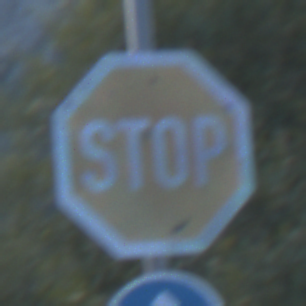
Verkehrszeichen: Stop
Zusatzzeichen unten: VorgeschriebeneFahrtrichtungGeradeaus
Umgebung: Outdoor, RoadRail
Tageszeit: SunriseSunset
Wetter: Clear
Licht: Natural
Jahreszeit: NotSpecified
Kontrast: LowContrast